Question: I have installed JBoss on Eclipse from Eclipse marketplace. The following snapshot shows the result of the installation:

There is not a wizard for wsconsume. As my understanding, it is a command line tool only. Where can I find wsconsume?
Actually I am only interested in using wsconsume. All the installations are solely for this purpose.
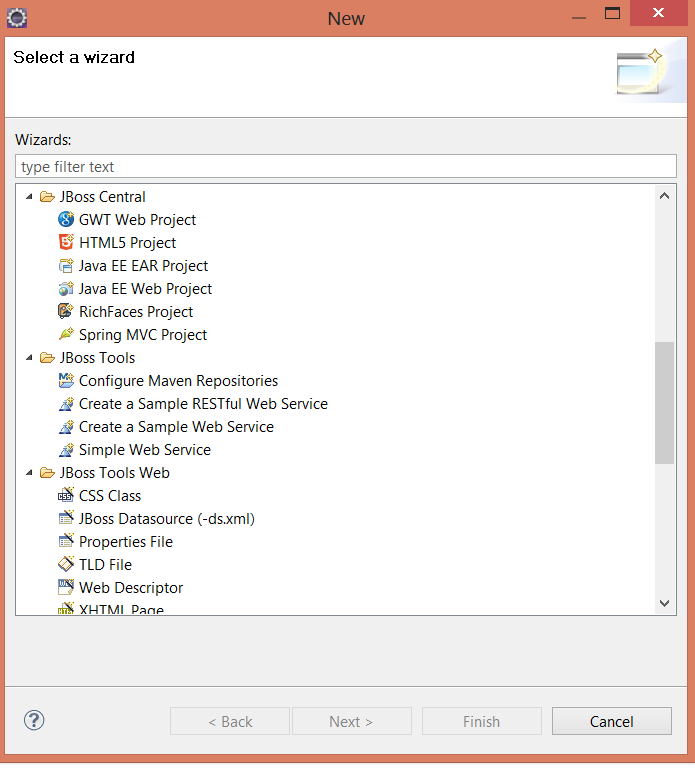
Answer: I guess you have installed 'JBoss Tools for Eclipse'. As its name suggests it's only tooling around JBoss related technologies (with 'JBoss Application Server' being one of the most important among them).
'JBossWS' and its 'wsconsume' companion tool is distributed with 'JBoss Application Server' (JBossAS for short) which is separate standalone product. Please download it from <URL>. Current community version is 7.1.1.
Next, unzip archive to some folder (I'll refer to it as JBOSS_HOME from now on).
Wsconsume tool is placed in 'JBOSS_HOME/bin' folder as scripts for Windows and Unix/Linux systems: 'wsconsume.bat' and 'wsconsume.sh' respectively.
As an alternative you could download only <URL> itself instead of entire JBossAS, but for some reasons I find it easier the way I described above.
I don't know if 'JBoss Tools for Eclipse' helps with 'wsconsume' in any manner. I always use it from command line and I'm quite satisfied with it.
(I don't know your current experience with JBoss technologies so please excuse me if my explanations are too basic.)